Interaction volume radius: 10 \u00c5
Interaction volume height: 15 \u00c5
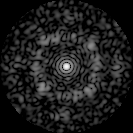
Disorder parameter: 0.7152